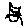
Label: cat